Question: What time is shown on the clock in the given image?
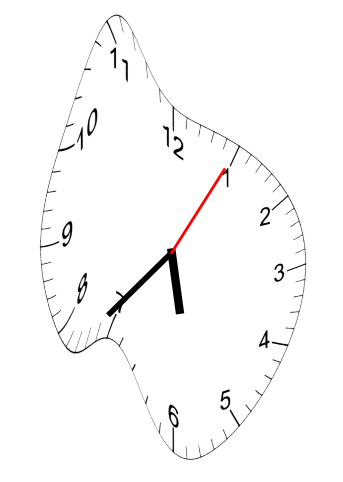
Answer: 05:37:05